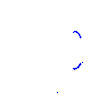
Particle: kaon